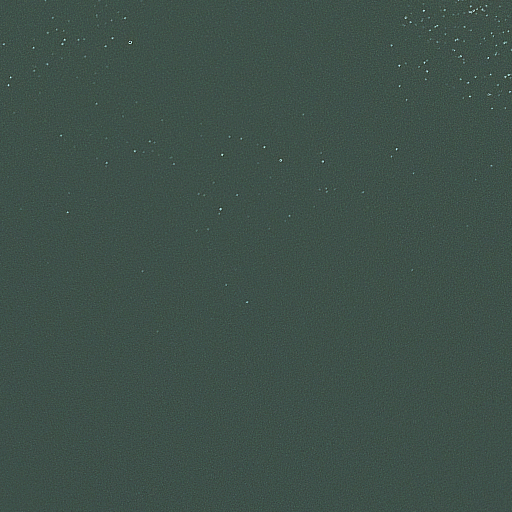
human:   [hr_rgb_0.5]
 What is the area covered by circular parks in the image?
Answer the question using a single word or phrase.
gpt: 0m2

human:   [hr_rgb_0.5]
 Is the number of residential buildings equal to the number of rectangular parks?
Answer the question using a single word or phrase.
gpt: no

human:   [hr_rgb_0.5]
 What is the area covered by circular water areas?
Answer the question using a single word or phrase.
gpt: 0m2

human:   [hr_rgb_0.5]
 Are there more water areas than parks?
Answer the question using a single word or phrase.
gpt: no

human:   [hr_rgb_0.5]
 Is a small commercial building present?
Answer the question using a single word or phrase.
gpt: no

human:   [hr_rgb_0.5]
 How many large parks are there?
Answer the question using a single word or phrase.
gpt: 1

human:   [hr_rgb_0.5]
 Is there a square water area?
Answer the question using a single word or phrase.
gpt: no

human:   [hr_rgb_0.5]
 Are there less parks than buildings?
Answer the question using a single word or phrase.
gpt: no

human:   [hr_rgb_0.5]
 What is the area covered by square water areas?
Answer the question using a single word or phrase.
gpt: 0m2

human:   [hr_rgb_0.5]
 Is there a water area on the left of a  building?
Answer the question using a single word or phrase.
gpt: no

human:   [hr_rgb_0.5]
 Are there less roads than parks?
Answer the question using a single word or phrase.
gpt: yes

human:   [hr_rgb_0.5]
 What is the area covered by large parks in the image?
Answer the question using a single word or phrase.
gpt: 10631m2

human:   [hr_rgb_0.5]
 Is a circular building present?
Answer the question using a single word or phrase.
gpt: no

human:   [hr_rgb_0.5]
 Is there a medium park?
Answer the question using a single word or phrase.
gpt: no

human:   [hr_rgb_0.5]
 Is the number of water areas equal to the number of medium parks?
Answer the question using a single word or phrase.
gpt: no

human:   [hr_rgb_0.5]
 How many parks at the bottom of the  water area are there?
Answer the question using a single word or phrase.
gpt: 0

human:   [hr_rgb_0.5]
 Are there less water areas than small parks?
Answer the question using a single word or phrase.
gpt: no

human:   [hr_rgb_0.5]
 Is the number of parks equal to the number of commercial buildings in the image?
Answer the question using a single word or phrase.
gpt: no

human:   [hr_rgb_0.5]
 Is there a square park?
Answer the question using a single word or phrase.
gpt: no

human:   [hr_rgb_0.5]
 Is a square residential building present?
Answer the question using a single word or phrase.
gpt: no

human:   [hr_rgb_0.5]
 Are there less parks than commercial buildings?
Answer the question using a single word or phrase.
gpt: no

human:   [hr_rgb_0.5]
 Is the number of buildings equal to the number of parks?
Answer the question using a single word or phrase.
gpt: no

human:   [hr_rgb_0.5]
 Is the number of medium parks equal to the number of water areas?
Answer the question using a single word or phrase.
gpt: no

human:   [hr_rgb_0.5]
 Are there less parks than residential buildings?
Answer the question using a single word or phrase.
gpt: no

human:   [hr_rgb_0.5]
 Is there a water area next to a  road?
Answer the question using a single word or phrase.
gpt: no

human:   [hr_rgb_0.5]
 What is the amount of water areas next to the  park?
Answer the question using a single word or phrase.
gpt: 1

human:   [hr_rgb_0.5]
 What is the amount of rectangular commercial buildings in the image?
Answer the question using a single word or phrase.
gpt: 0

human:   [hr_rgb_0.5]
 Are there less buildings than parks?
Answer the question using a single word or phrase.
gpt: yes

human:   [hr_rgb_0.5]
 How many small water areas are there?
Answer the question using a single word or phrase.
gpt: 0

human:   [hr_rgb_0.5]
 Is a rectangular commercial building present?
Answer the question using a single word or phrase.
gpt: no

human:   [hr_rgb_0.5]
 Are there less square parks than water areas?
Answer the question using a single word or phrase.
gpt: yes

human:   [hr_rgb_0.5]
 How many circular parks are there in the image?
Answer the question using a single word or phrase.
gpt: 0

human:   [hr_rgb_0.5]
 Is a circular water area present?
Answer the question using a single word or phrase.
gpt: no

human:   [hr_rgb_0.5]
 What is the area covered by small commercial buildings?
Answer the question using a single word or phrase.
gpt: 0m2

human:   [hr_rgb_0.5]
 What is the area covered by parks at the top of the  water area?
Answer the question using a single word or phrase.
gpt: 10631m2

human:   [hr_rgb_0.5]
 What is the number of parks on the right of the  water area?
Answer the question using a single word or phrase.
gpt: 1